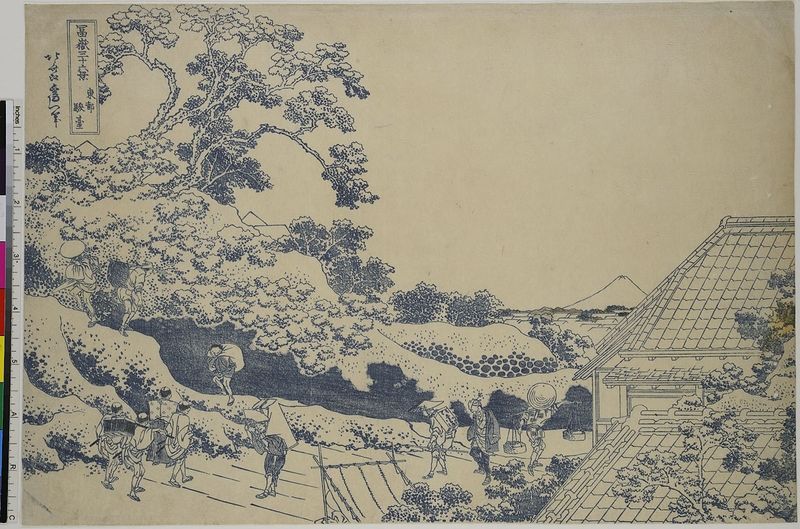
Titel: Der Sundai-Hügel in der Osthauptstadt, Blatt 5 aus der Serie: 36 Ansichten des Fuji
Künstler: Katsushika Hokusai
Standort: Hamburg
Institution: Museum für Kunst und Gewerbe Hamburg
Schlagwörter: baum, berg, blau, himmel, bäume, landschaft, menschen, fussgänger, hut, hüte, zeichnung, dach, haus, weg, horizont, häuser, busch, büsche, pflanzen, bauern, holzschnitt, japan, ernte, kiepe, berge, gebirge, dächer, vegetation, vulkan, asien, druckgraphik, druckgrafik, asiatisch, china, zeit, anlagen, ernste, landschaftsdarstellung, edo, fuji, reproduktionen, volcano, druckerzeugnisse, pflanzenabbildung, volcan, katsushika hokusai, dach haus vulkan